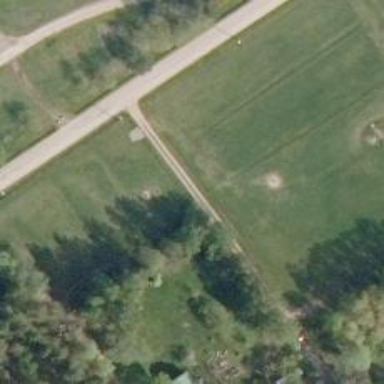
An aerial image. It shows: Disc golf basket.